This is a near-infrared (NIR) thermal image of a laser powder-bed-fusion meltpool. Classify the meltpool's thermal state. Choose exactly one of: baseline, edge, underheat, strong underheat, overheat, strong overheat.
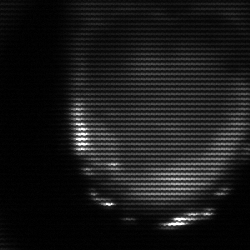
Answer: edge